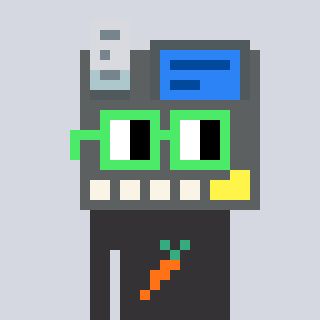
a pixel art character with square light green glasses, a cash register-shaped head and a grayscale-colored body on a cool background